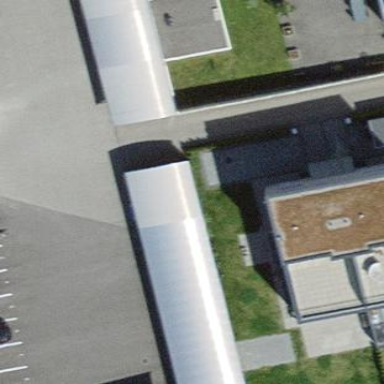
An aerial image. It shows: View of roof of building.